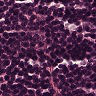
Metastatic tissue present: no